Question: I want to clone a GitHub repository from Visual Studio, and the default path is 'C:\Users\[User]\Sources\Repos\[NameOfProject]'.

How do I change it? Every time I create or clone a repo, the path remains the same.
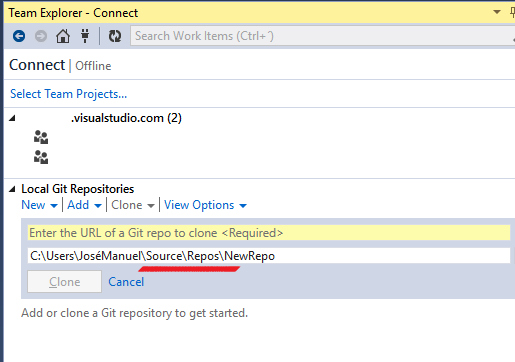
Answer: 1. Go to the menu bar, click View and then select Team Explorer
2. Click the Home icon button in Team Explorer
3. Click on Settings
4. Click on Global Settings under Git (Note: may not appear if you have no cloned git repos)
5. Alter the path for the Default location.
6. Click OK/Update